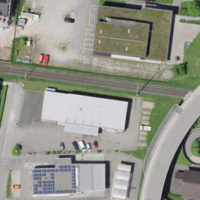
EUNIS habitat code: 54
Species observed at this site:
Macroglossum stellatarum